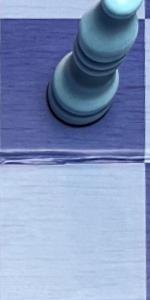
Label: Empty